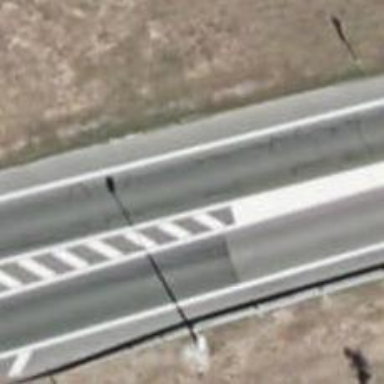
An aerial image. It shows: Primary highway.